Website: walmart
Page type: customer-info-address
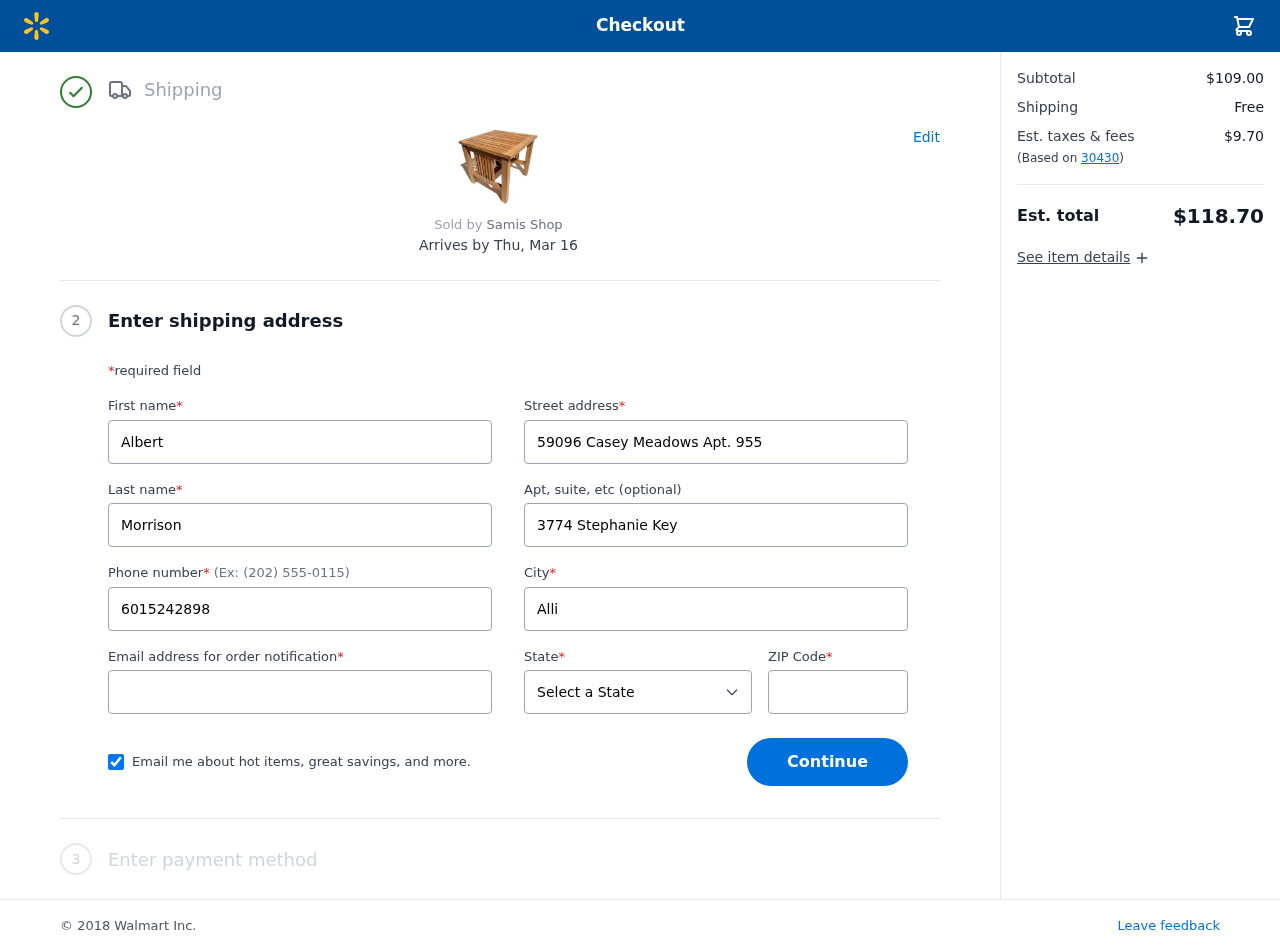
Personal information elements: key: PII_CITY
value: Allisontown
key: PII_EMAIL
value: amorrison@yahoo.com
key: PII_FIRSTNAME
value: Albert
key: PII_LASTNAME
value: Morrison
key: PII_PHONE
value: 6015242898
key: PII_POSTCODE
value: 30430
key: PII_STATE
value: Texas
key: PII_STREET
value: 59096 Casey Meadows Apt. 955
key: PII_STREET2
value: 3774 Stephanie Key
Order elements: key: ORDER_DELIVERY_DATE
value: Thu, Mar 16
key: ORDER_SUBTOTAL
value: $109.00
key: ORDER_SHIPPING_COST
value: Free
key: ORDER_TAX
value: $9.70
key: ORDER_TOTAL
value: $118.70